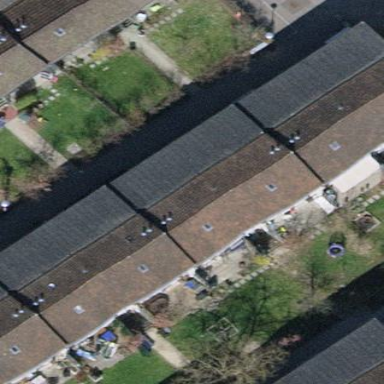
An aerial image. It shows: Building with tile roof.